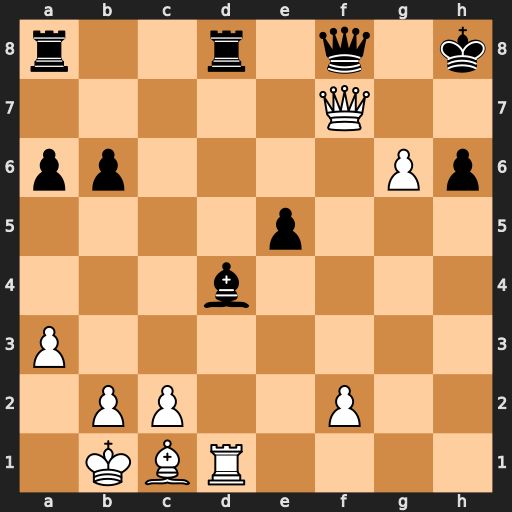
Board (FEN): r2r1q1k/5Q2/pp4Pp/4p3/3b4/P7/1PP2P2/1KBR4
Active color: w
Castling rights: -
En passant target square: -
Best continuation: Qh7#